Field crop: tomato
Growth stage: 1
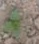
Species: solanum